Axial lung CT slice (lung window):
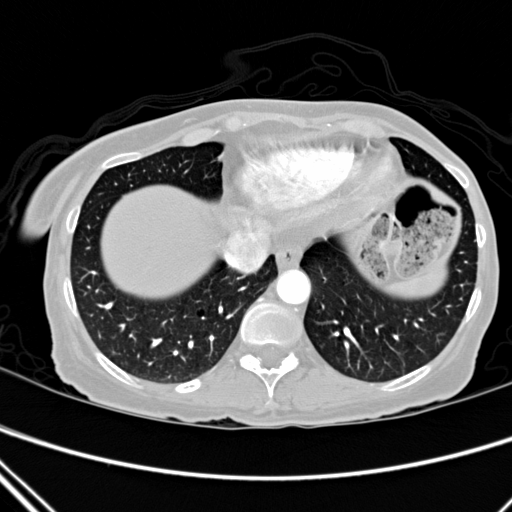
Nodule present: no